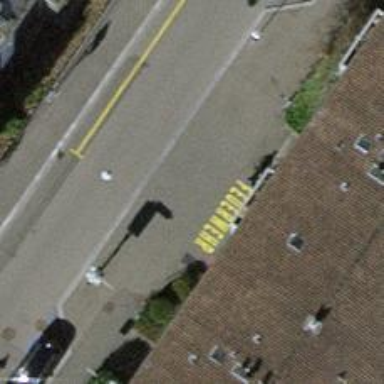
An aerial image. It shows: Unmarked crossing with traffic calming table.